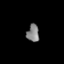
Tissue: prostate
Cell type: Myeloid cells
Senescence score: 0.2021
Nuclear area (px): 211
Mean DAPI intensity: 127.118